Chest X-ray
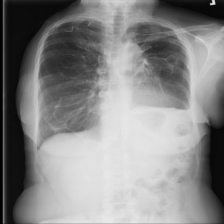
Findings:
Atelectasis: negative
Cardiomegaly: negative
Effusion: negative
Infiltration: negative
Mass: negative
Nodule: negative
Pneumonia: negative
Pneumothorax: positive
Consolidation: negative
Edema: negative
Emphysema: negative
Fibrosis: negative
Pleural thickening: negative
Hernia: negative